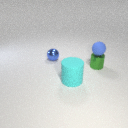
small green metal cylinder to the right of large cyan rubber cylinder